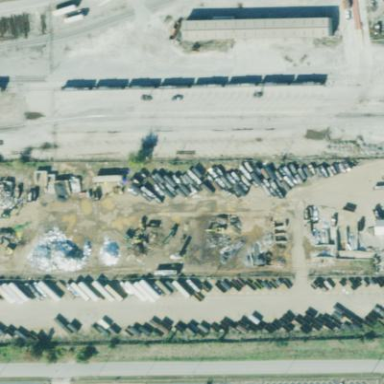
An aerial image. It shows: Scrap yard located in industrial area.